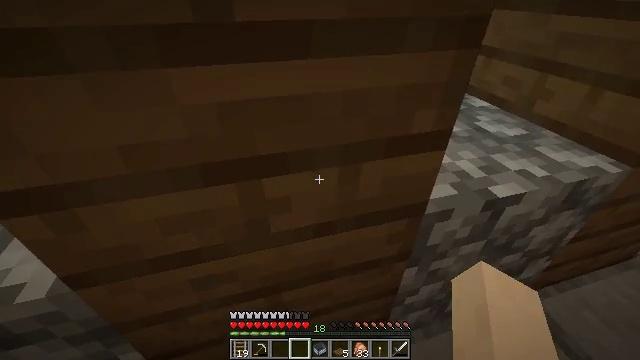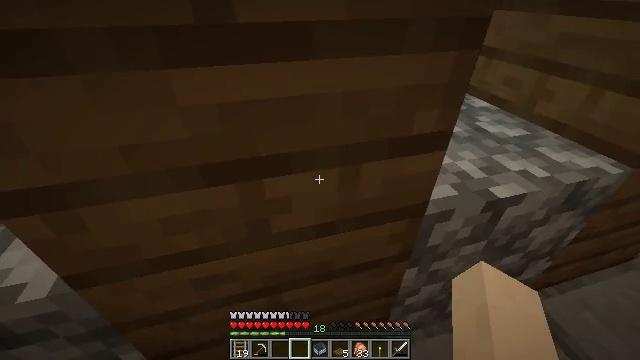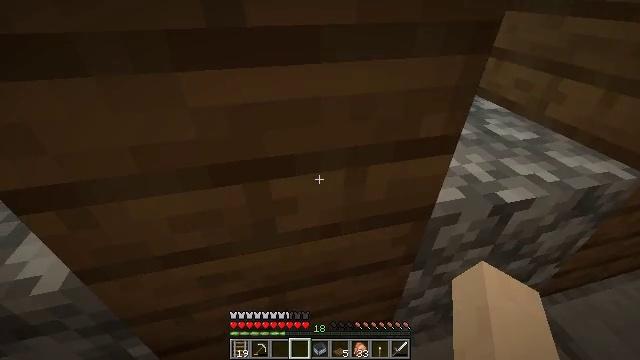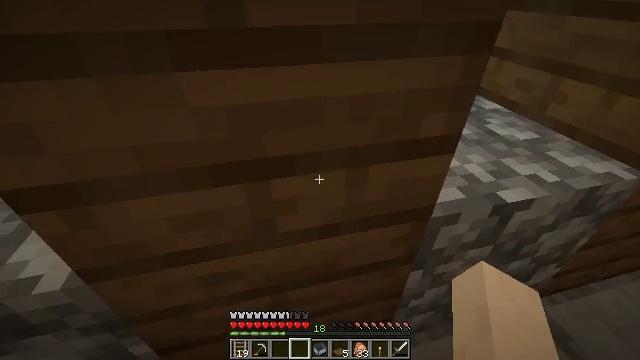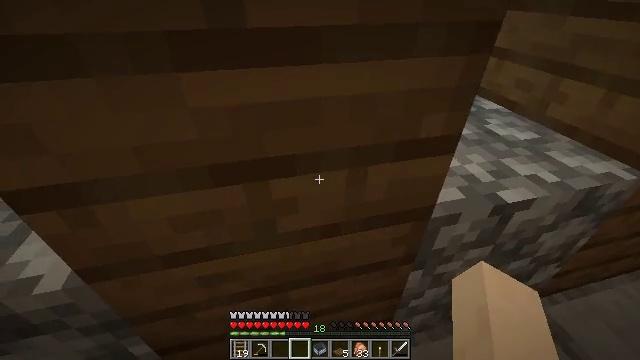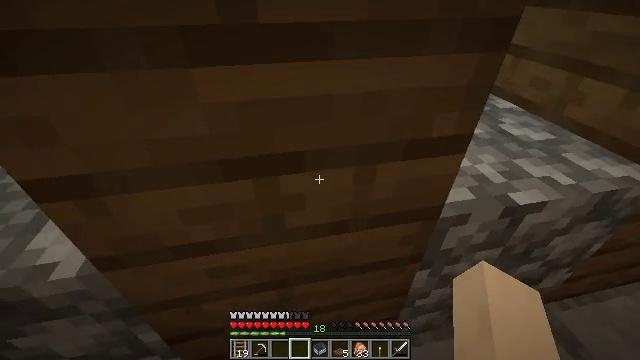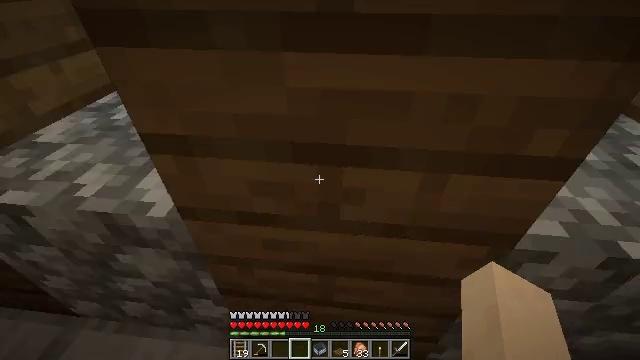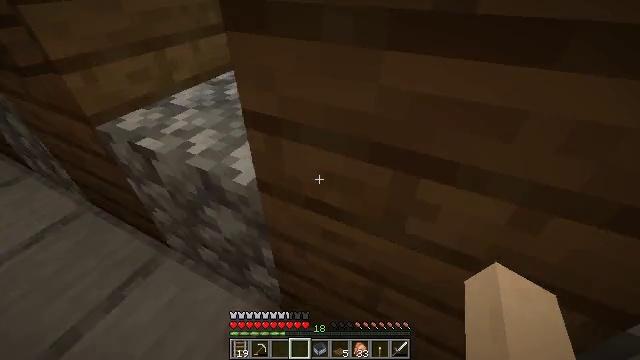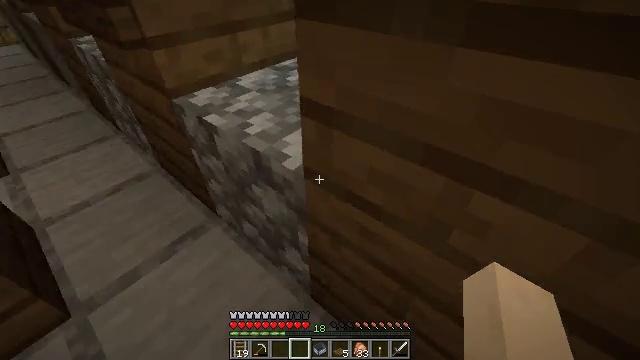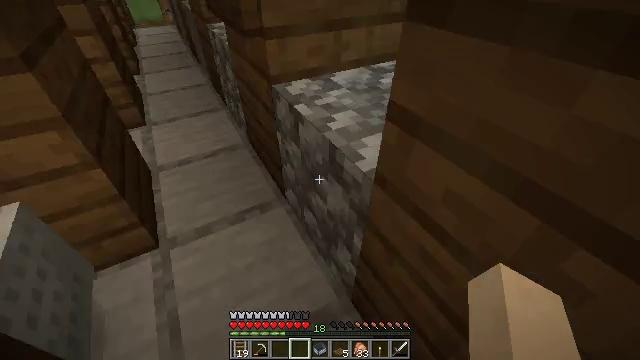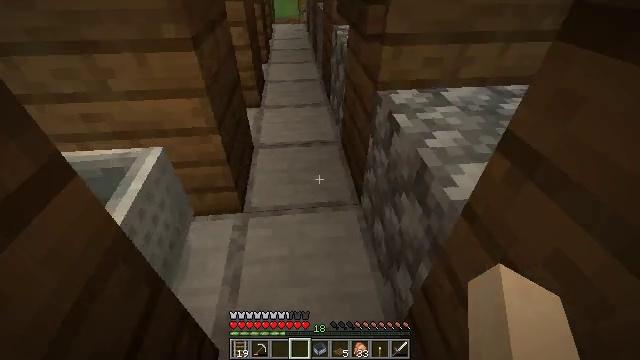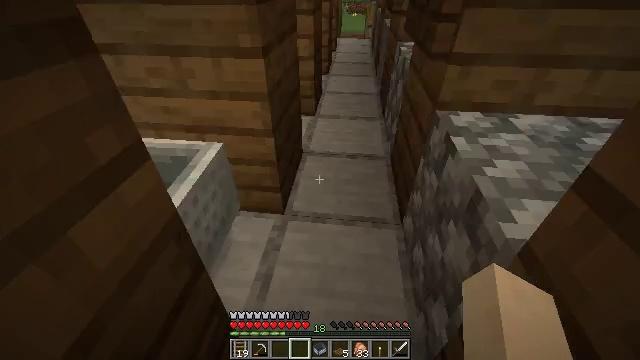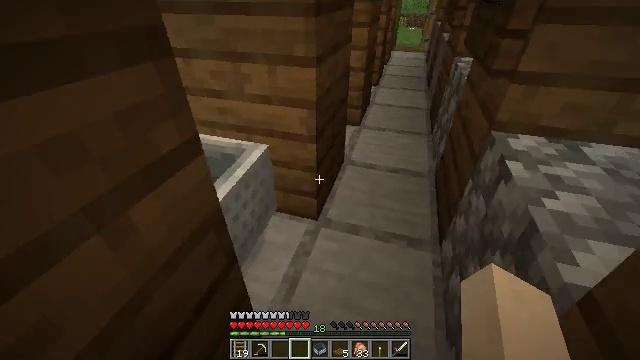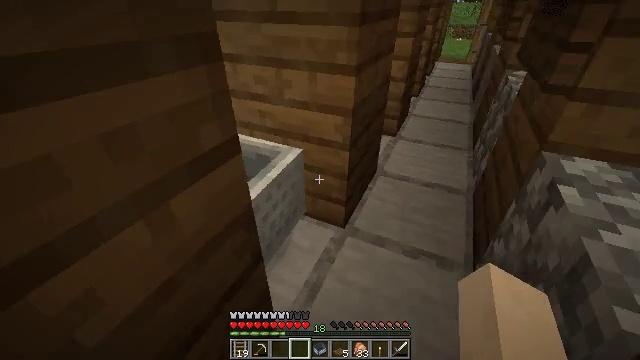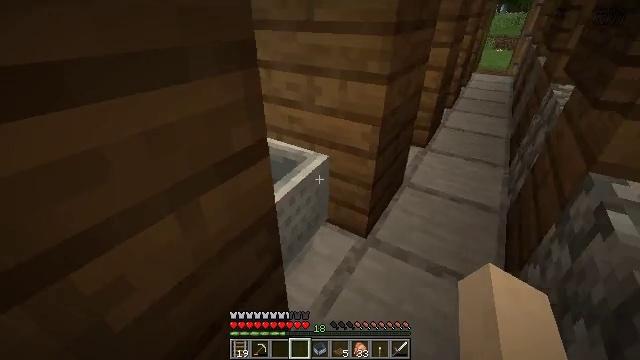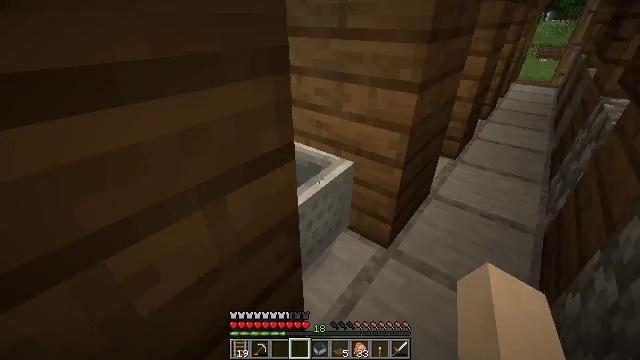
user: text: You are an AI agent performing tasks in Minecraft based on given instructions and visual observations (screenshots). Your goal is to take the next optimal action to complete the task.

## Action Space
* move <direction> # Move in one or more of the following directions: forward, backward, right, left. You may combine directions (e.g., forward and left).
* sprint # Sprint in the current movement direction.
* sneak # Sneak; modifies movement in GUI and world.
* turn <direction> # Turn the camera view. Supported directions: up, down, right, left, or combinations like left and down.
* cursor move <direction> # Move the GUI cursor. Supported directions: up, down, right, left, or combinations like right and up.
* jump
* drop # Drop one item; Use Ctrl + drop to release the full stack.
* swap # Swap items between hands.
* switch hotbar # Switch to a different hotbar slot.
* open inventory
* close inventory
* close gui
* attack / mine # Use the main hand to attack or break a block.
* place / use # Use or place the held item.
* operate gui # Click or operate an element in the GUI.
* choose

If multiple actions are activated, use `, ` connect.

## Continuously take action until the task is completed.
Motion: motion action
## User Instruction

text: Gather stripped spruce log from the tree.
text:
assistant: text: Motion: no_op
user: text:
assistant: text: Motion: turn left
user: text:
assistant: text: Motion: no_op
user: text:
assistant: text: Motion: no_op
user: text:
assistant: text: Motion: turn left
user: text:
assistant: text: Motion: turn left and down
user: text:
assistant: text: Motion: turn left
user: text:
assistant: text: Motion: turn left and down
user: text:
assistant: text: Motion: turn left
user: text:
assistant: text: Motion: turn left
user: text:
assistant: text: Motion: turn left and up
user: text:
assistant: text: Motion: turn left and up
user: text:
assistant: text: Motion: turn left and up
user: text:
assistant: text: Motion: turn left and up
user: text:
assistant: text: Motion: turn left and up
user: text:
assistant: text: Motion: turn left
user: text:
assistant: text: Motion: turn left
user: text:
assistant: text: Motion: no_op
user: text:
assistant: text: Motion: move right, turn left
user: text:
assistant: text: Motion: move right, turn left
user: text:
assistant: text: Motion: move right, turn left and down
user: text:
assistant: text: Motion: move right, turn left and down
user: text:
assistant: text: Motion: move right, turn left
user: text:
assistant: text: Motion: move right, turn left and down
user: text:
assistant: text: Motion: turn left and down
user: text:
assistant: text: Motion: turn left and down
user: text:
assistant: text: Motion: turn left
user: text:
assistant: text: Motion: turn left
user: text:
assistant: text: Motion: turn left
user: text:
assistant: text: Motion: no_op